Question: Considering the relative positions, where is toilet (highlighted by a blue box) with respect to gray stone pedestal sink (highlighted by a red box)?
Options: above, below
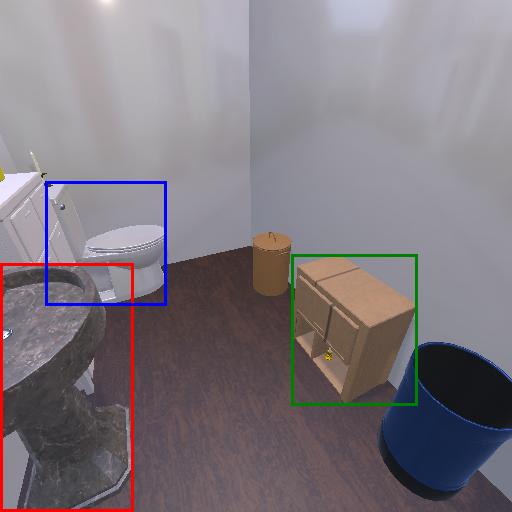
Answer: above